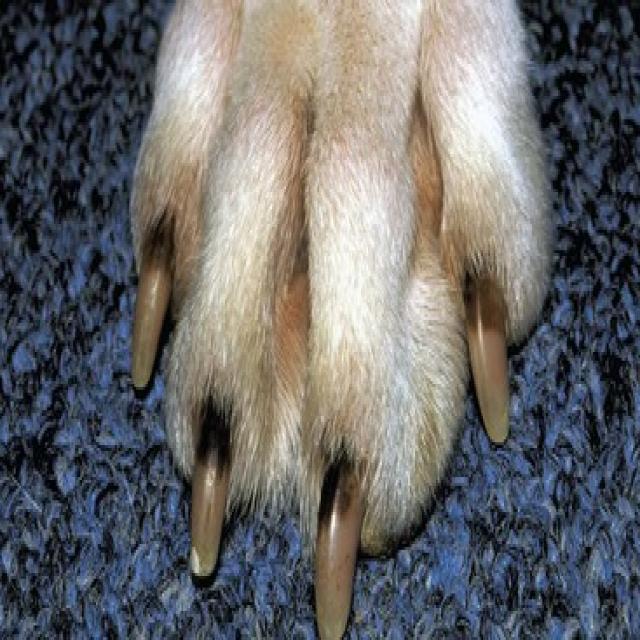
Canine fungal skin infection — characterized by alopecia, scaling, crusting, and circular lesions. Common agents include Malassezia and Candida species.